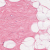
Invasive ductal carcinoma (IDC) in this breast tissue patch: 0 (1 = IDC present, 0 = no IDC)